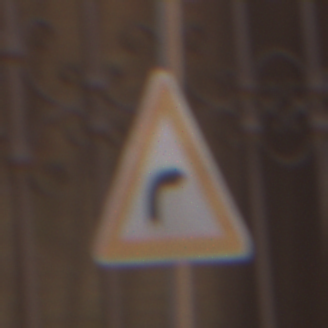
Verkehrszeichen: KurveRechts
Umgebung: Outdoor, Urban
Tageszeit: MorningAfternoon
Wetter: Clear
Licht: Natural
Jahreszeit: NotSpecified
Kontrast: MediumContrast